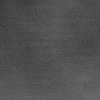
Atmospheric dust classification: dusty